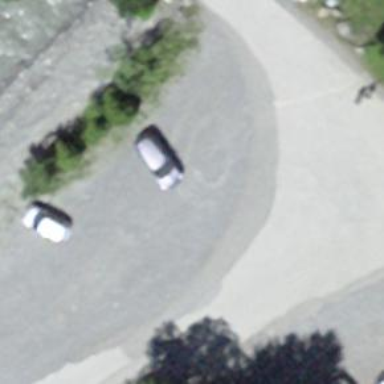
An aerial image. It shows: Parking area with surface.